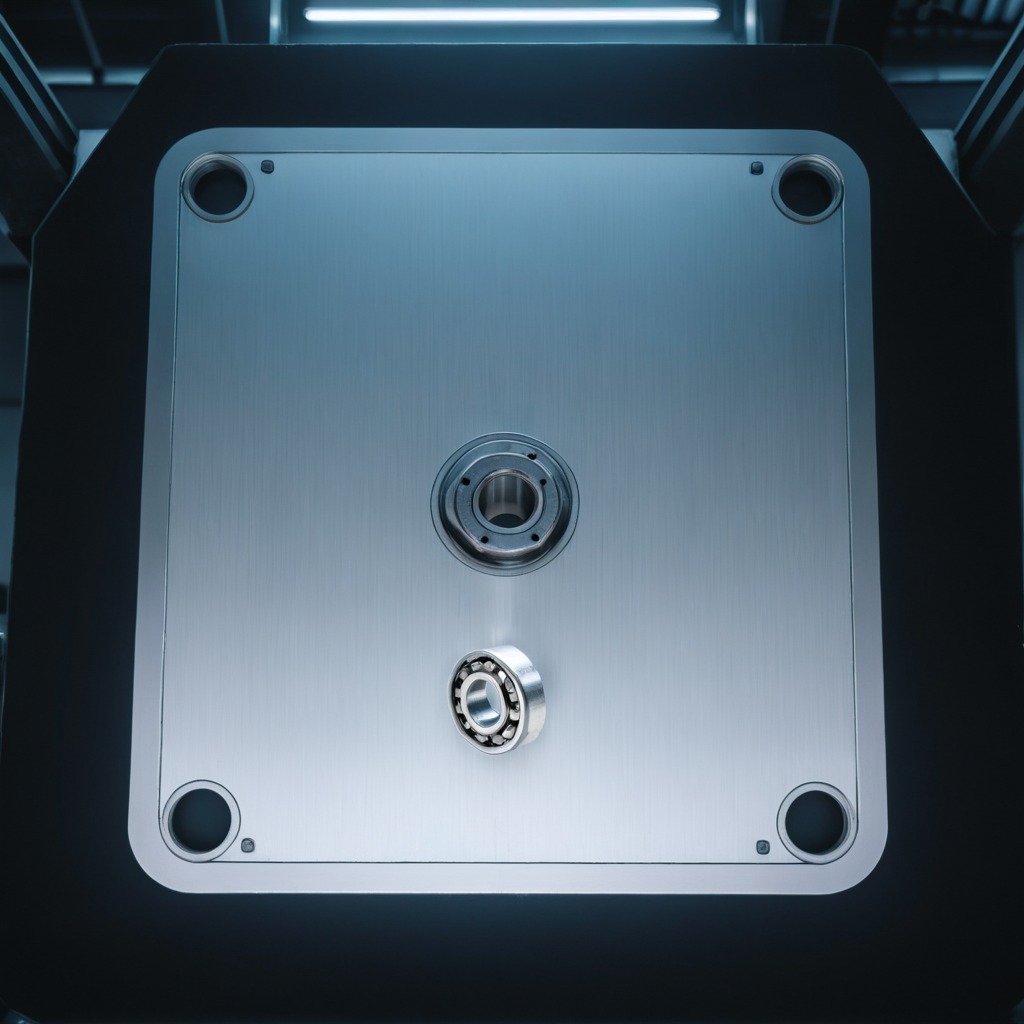
A metal ball bearing is lying on the metal table in a machine shop under fluorescent lights.